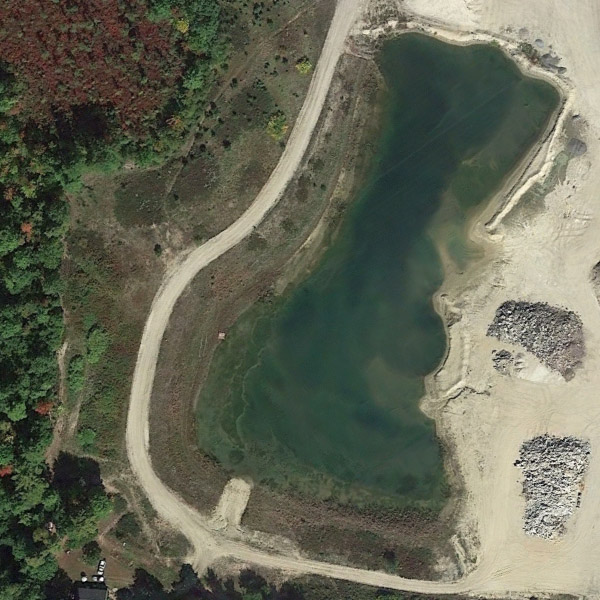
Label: Pond